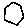
Label: hexagon